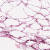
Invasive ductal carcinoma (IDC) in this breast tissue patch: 0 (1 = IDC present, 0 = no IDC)